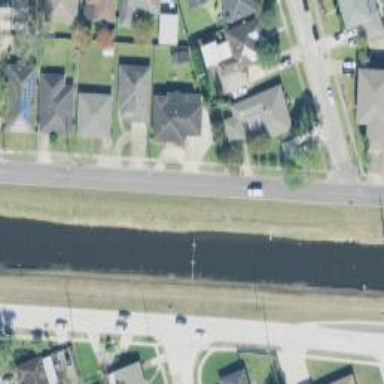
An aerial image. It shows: Canal.